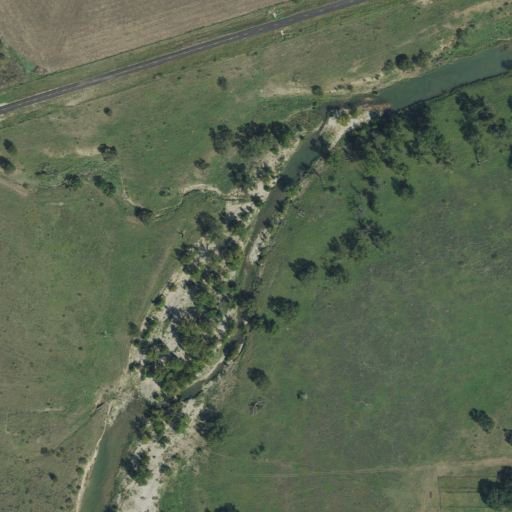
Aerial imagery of valley in Texas named Whey Hollow containing grassland, pasture, evergreen forest, shrub, open development, cultivated crops, low intensity development, and medium intensity development